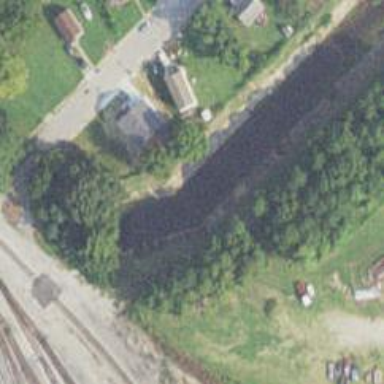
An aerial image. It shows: Canal.